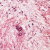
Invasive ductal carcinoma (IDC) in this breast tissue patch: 0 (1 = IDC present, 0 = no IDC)